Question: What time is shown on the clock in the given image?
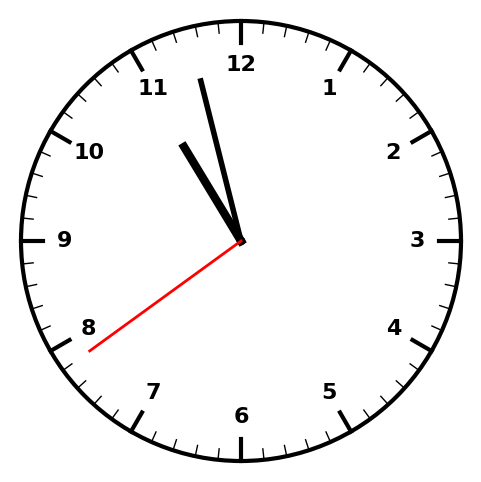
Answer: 10:57:39